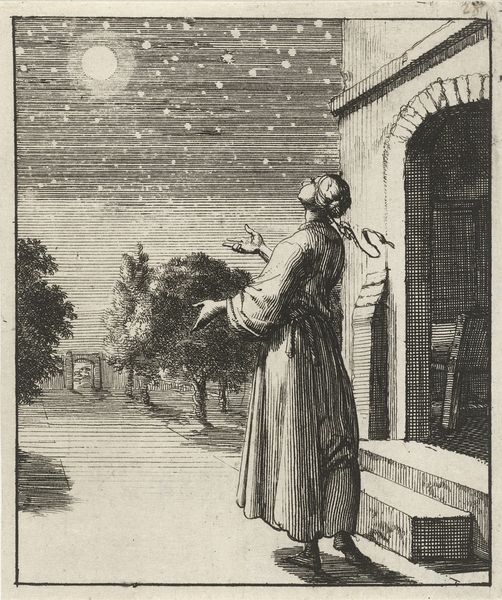
Titel: Vrouw aanschouwt de maan en sterren
Künstler: Jan Luyken
Standort: Amsterdam
Institution: Rijksmuseum
Schlagwörter: baum, hand, himmel, mann, schatten, schlaf, bäume, finger, frau, geste, licht, nacht, stuhl, tür, zeichnung, blick, haus, schnee, weg, band, mensch, herr, hände, sonne, gewand, nachthemd, person, garten, nachthimmel, holzschnitt, beobachten, grafik, draussen, zopf, streifen, stufen, betrachtung, tor, leuchten, mond, steht, sterne, betrachten, anblick, vollmond, himmer, schlafwandlerin, vor dem haus, schlafwandeln, schlafwandler, ncht, ausserhaus, und verkühlt sich, enstufen